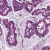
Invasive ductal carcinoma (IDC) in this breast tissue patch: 1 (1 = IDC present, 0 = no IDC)